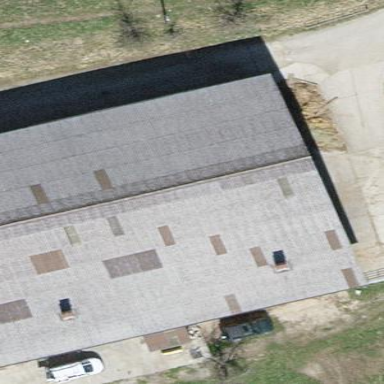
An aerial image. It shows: Farm building.